Aerial crown-view tile of a tropical tree (Barro Colorado Island, Panama), acquired 20250915:
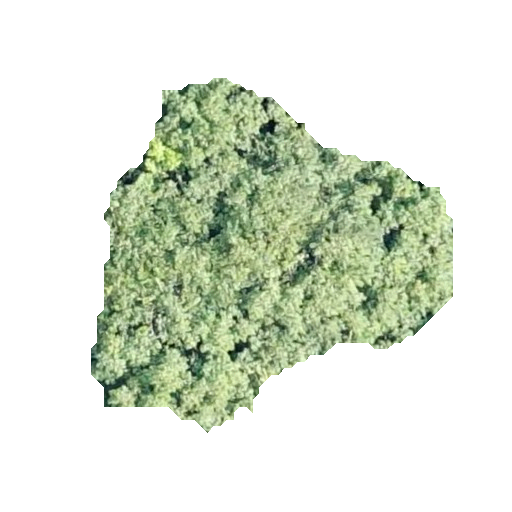
Species: Protium stevensonii
GBIF accepted scientific name: Tetragastris panamensis
Crown area: 118.964 m²